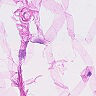
Metastatic tissue present: no